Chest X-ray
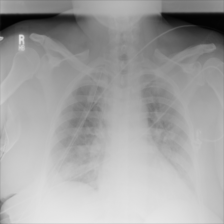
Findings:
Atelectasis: negative
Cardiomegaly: negative
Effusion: negative
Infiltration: negative
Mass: negative
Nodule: negative
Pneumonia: negative
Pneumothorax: negative
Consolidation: negative
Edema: negative
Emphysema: negative
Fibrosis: negative
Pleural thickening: negative
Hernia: negative